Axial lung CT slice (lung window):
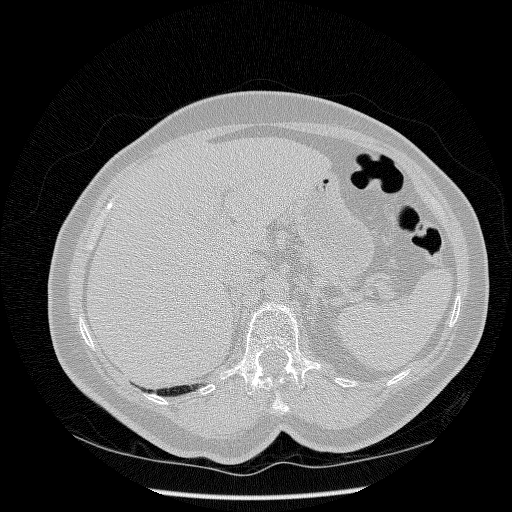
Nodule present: no